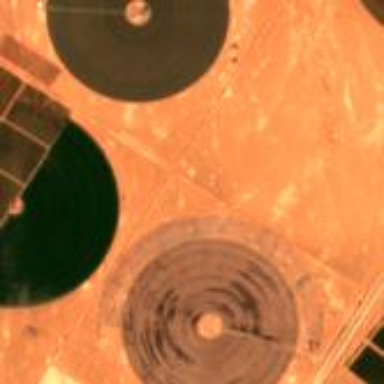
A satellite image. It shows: Irrigation pivot.